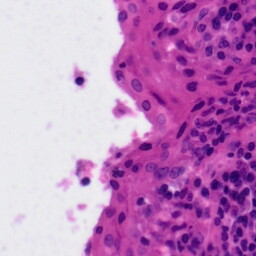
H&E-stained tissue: Tonsil